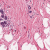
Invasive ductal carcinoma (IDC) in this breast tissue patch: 0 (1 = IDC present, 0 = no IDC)